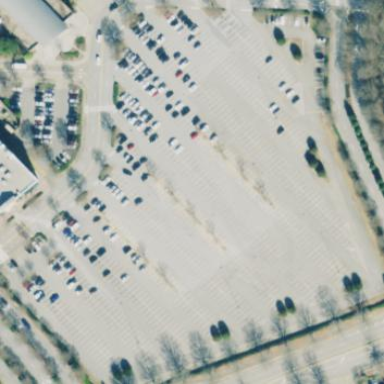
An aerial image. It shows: Parking area with surface.